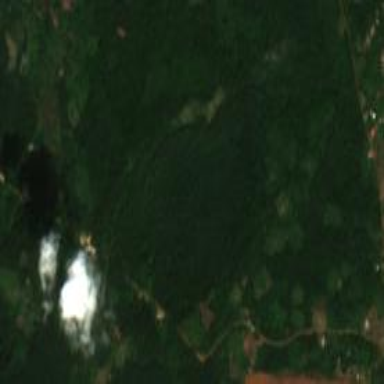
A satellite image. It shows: Forest area.